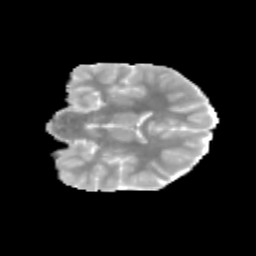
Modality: MD
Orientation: coronal
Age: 9
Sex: male
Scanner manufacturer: siemens
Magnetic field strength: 3 T
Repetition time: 3.8 s
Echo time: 0.07 s